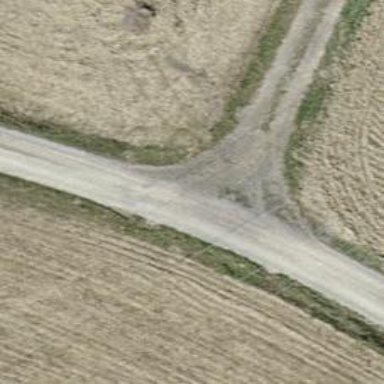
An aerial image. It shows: Pebblestone track with grade2 quality.